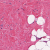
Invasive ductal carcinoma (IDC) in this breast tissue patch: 0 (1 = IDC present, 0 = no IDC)